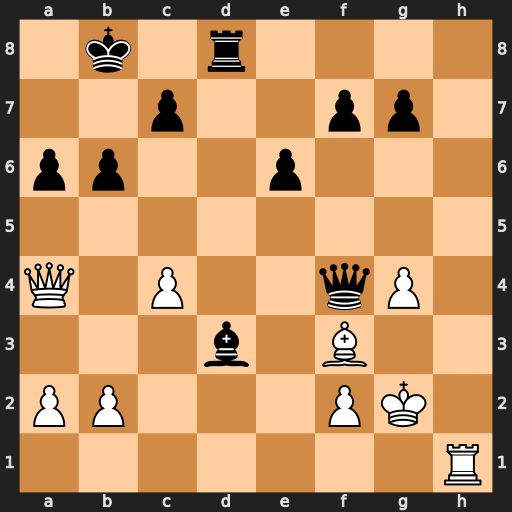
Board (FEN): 1k1r4/2p2pp1/pp2p3/8/Q1P2qP1/3b1B2/PP3PK1/7R
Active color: w
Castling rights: -
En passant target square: -
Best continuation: Rd1 Be4 Rxd8+ Ka7 Bxe4